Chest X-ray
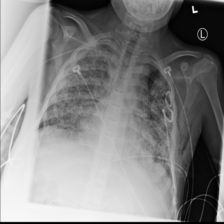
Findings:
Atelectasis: negative
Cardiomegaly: negative
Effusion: negative
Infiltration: negative
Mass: negative
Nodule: negative
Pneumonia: negative
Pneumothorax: positive
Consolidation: negative
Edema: negative
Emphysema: positive
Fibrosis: negative
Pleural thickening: negative
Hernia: negative